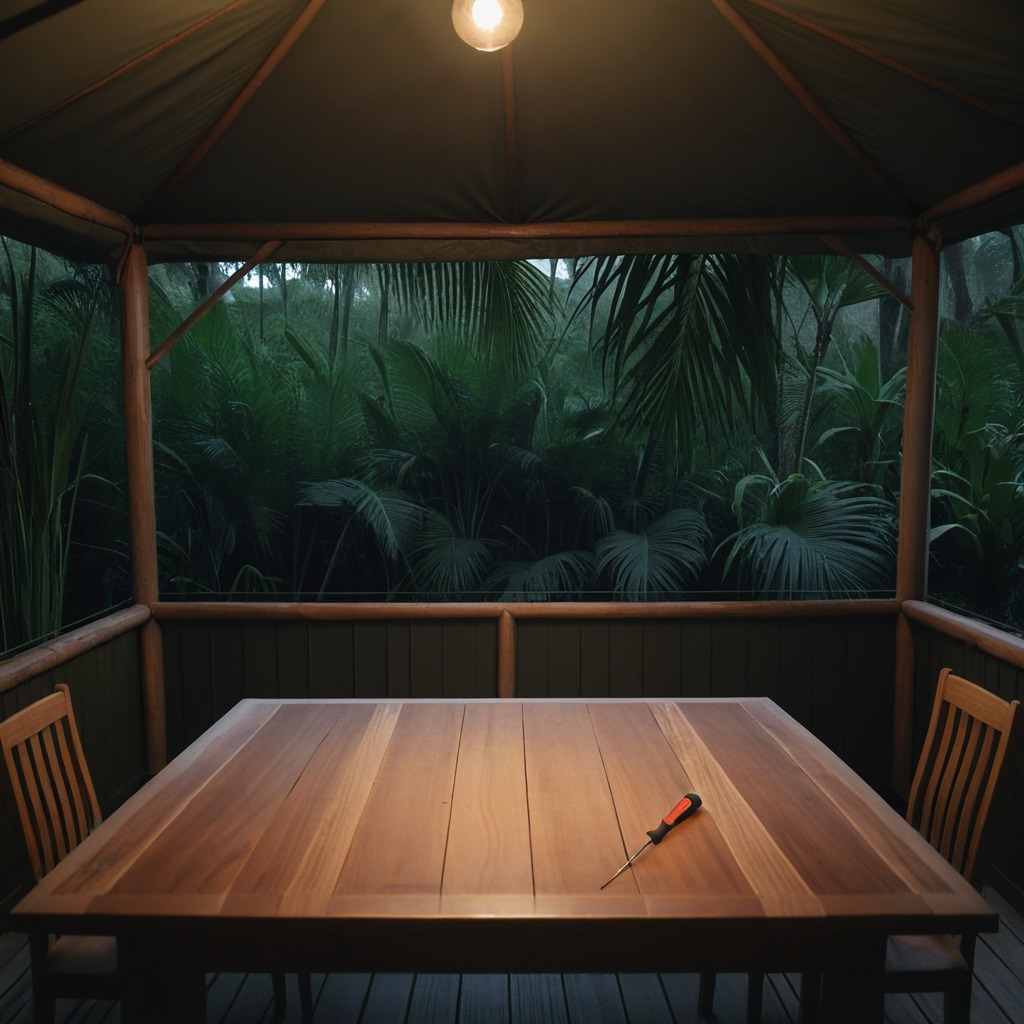
A screwdriver is lying on the wooden table.